Question: I've got a list with paragraphs in it, yet it's displaying pretty weird in Firefox and IE.
My HTML is set up like this:
'''
<li><p>content</p></li>
'''
Not weird is it? The paragraph doesn't have a width and a little (left) margin assigned to it. When the margin is removed it still looks the same. It doesn't change either when I change the 'list-style-position' back to 'outside'...
This is how it looks:

Anyone familiar with this problem and knows a fix? I'm desperate.
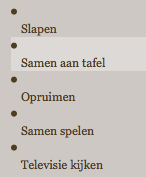
Answer: You shouldn't use '<p>' inside a '<li>' tag. Simply remove the '<p>', and everything should work as expected.